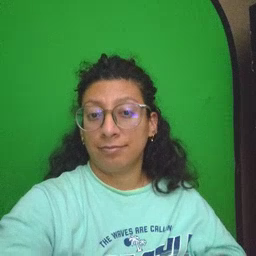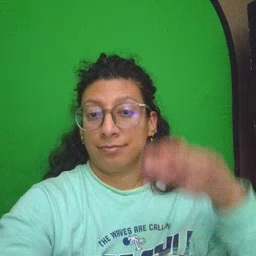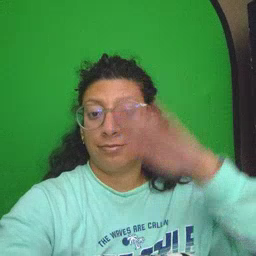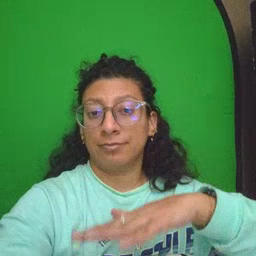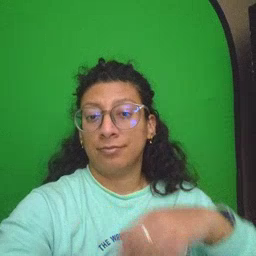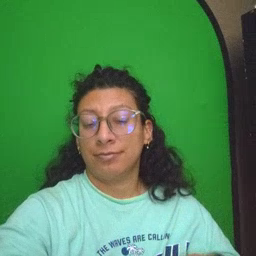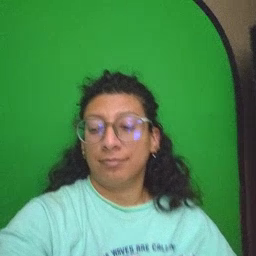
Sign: on